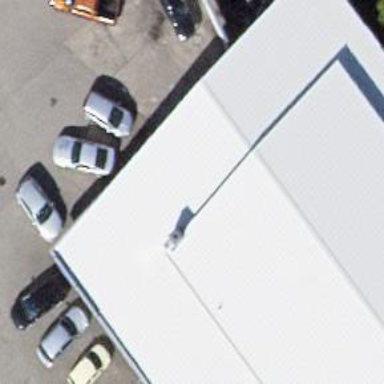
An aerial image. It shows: Car repair shop.